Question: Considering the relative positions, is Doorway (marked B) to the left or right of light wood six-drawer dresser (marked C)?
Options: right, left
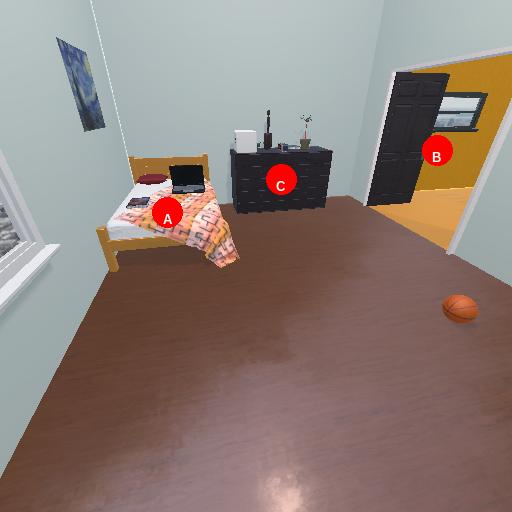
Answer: right